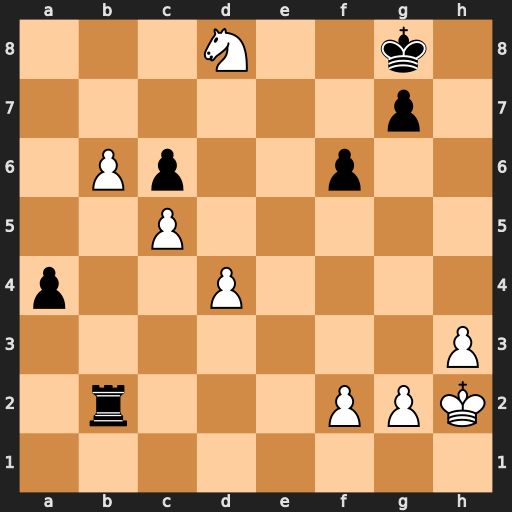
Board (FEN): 3N2k1/6p1/1Pp2p2/2P5/p2P4/7P/1r3PPK/8
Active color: w
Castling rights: -
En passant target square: -
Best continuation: d5 a3 dxc6 a2 c7